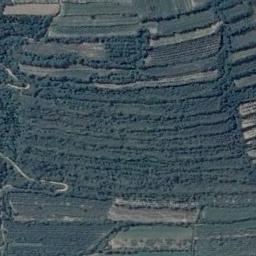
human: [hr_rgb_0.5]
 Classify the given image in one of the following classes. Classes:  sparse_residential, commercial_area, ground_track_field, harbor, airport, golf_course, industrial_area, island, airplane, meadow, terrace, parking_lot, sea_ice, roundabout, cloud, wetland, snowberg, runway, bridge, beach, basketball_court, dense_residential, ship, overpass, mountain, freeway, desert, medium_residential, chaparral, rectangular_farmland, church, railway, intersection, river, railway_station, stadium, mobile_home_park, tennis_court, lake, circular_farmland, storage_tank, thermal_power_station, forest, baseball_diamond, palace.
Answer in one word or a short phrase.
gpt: terrace